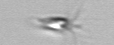
Label: Calciopappus